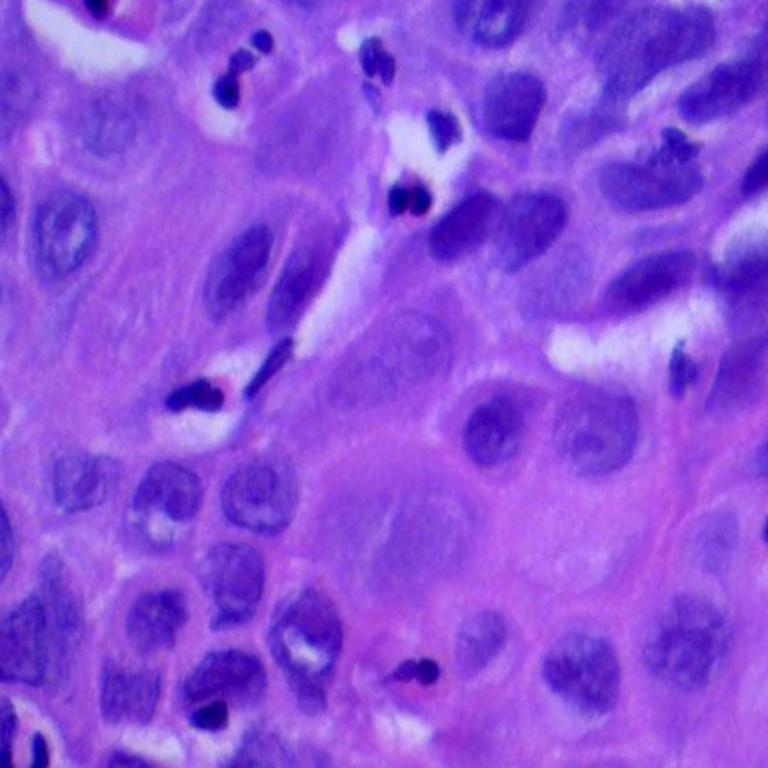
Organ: lung
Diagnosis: squamous carcinomas